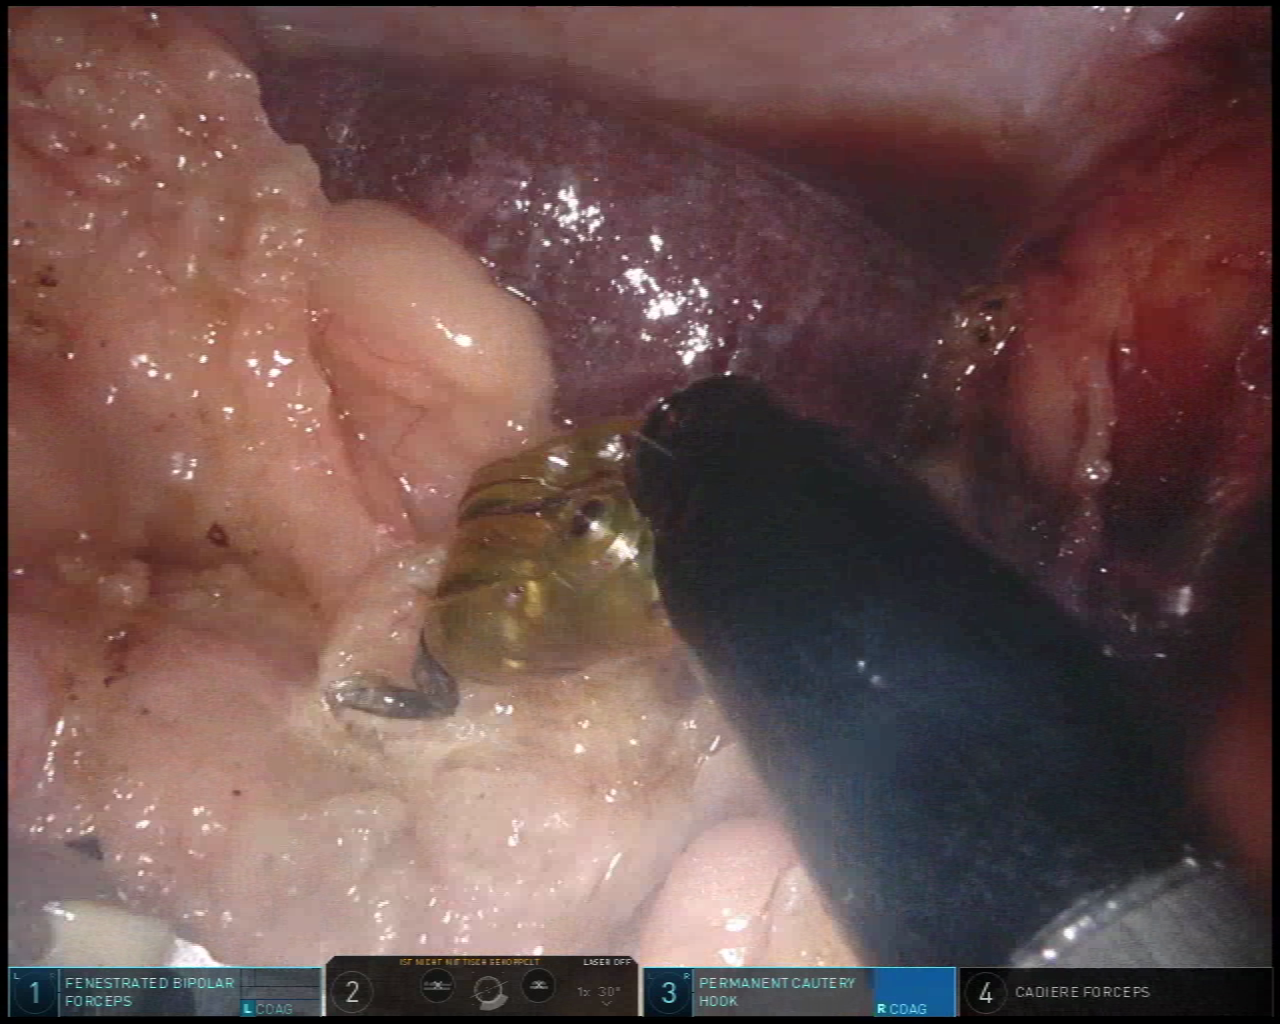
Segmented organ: spleen
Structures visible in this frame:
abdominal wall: yes
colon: yes
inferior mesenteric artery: no
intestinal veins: no
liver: no
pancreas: no
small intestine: no
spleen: yes
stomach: no
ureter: no
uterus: no
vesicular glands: no